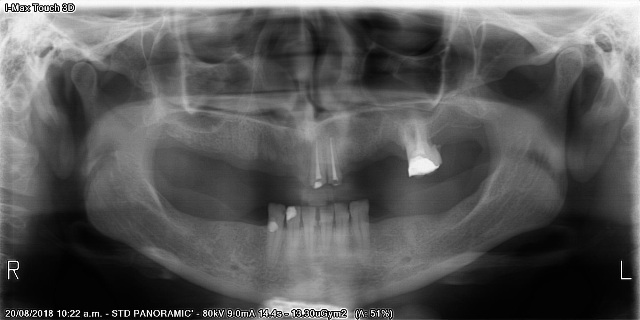
adult